Field crop: maize
Growth stage: 2
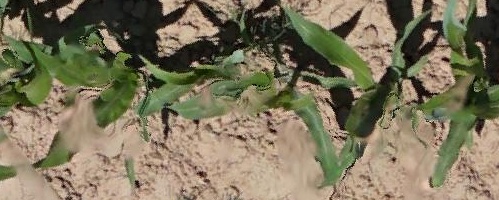
Species: maize